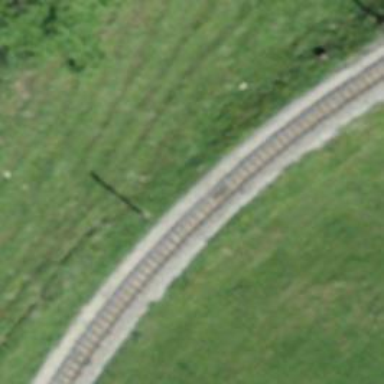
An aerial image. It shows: Narrow-gauge railway track with electrified contact line. The railway has one track.